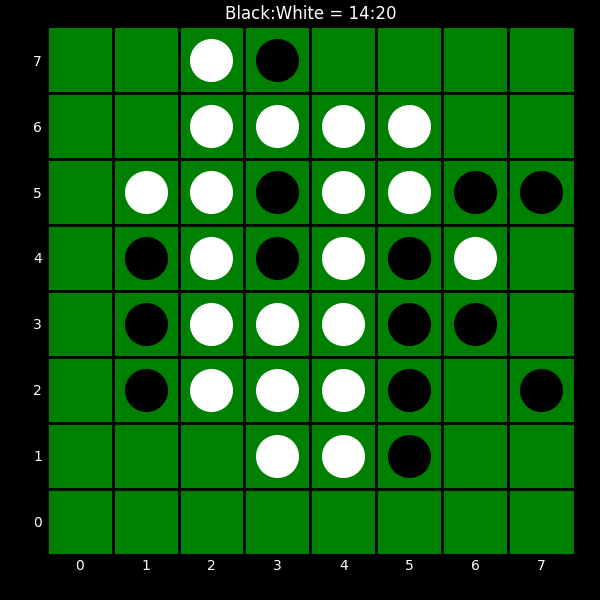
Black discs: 14
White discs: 20